Interaction volume radius: 5 \u00c5
Interaction volume height: 15 \u00c5
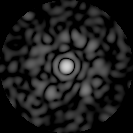
Disorder parameter: 0.8597